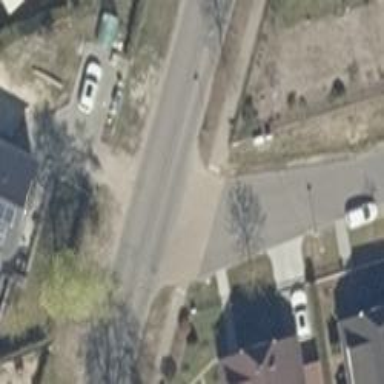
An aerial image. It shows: Sidewalk along the footway.